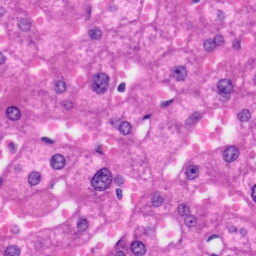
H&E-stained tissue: Liver